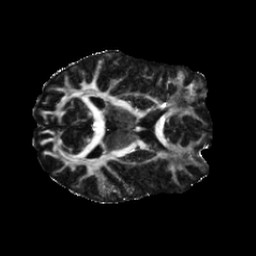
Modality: FA
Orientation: axial
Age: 30
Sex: female
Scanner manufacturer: siemens
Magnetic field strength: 6.98 T
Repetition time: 7.776 s
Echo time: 0.076 s